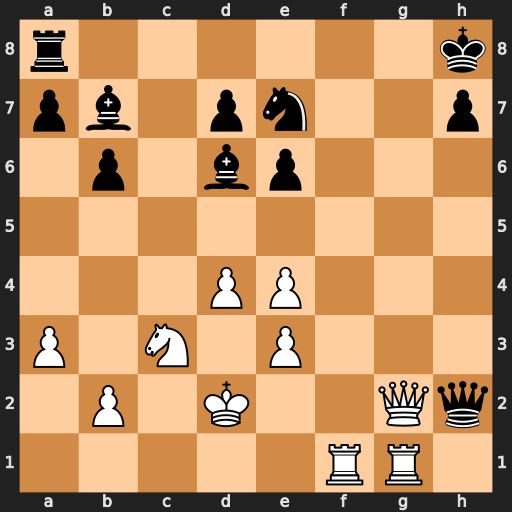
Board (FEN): r6k/pb1pn2p/1p1bp3/8/3PP3/P1N1P3/1P1K2Qq/5RR1
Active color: w
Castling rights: -
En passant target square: -
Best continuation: Qxh2 Bxh2 Rh1